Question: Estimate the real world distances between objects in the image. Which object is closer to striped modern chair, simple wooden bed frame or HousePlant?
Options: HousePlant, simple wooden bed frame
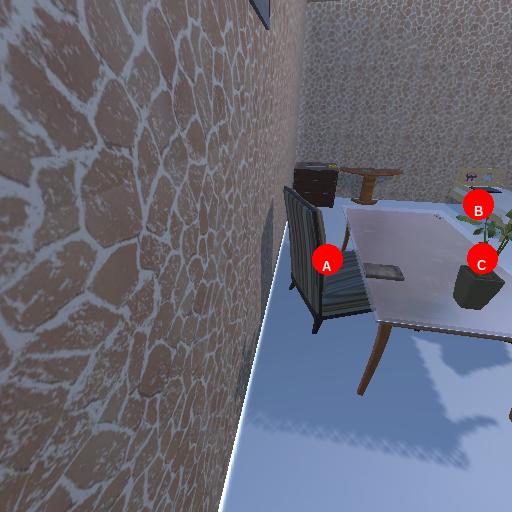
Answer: HousePlant